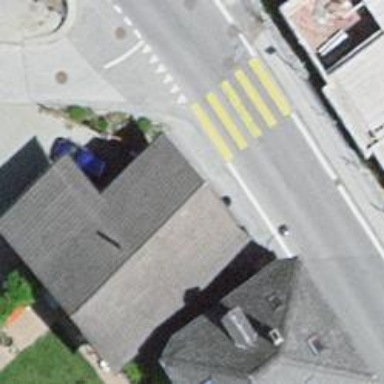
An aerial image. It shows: Sidewalk.